Interaction volume radius: 5 \u00c5
Interaction volume height: 15 \u00c5
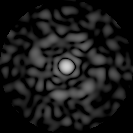
Disorder parameter: 0.8506